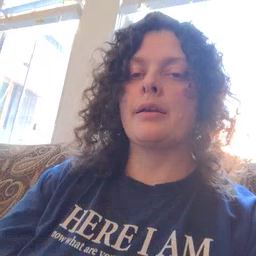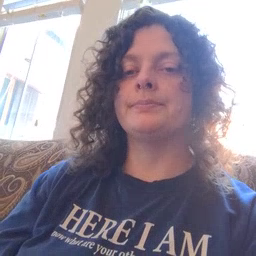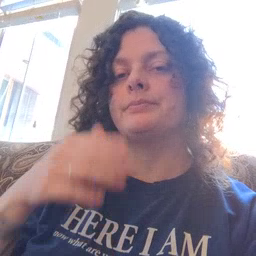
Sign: bed